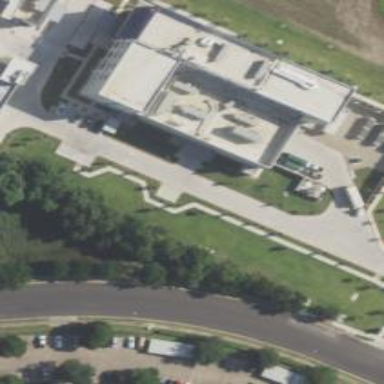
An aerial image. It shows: Hospital building.